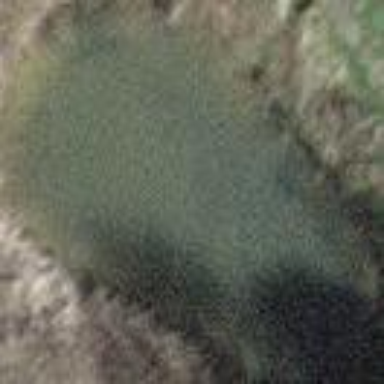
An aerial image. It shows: Peaceful pond surrounded by nature.